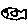
Label: fish